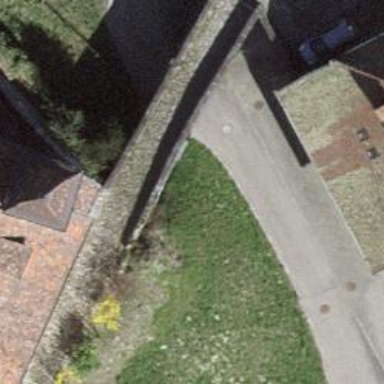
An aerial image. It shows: Wall is shown in the image.